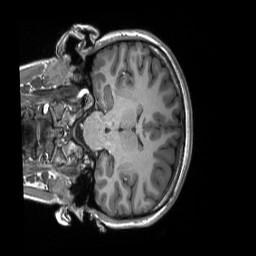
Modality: T1w
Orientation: coronal
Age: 19
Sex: female
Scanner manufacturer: siemens
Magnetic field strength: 3 T
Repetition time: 2.3 s
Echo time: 0.00298 s